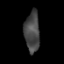
Tissue: prostate
Cell type: T cells
Senescence score: 0.2716
Nuclear area (px): 599
Mean DAPI intensity: 70.185